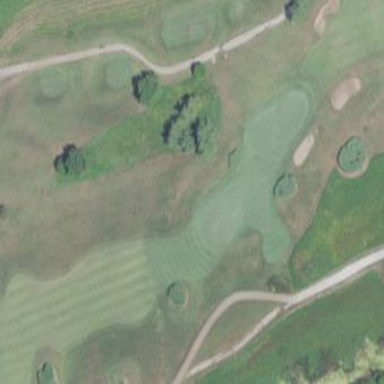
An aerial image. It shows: Grassy area designated as golf fairway.